Question: I was trying to plot tweets' sources/devices in a decreasing order using ggplot/geom_segment in R.
Here is the code I ran:
'''
ggplot(data = device, mapping = aes(x = fct_reorder(as.factor(source), n), y = n)) +
geom_segment(aes(x = source, xend = source, y = 0, yend = n)) +
theme(axis.text.x = element_text(angle = 90, hjust = 1, family = "sans")) +
labs(title = "Tweets by device/source", x = "device/source", y = "frequency") +
geom_point(size = 4, color = "red", fill = alpha("yellow", 0.3), alpha = 0.7, shape = 21, stroke = 2)
'''
Here is the plot it returned, which is not in decreasing pattern as I wanted to be.

So, I was wondering how could I plot the geom_segment in decreasing order?
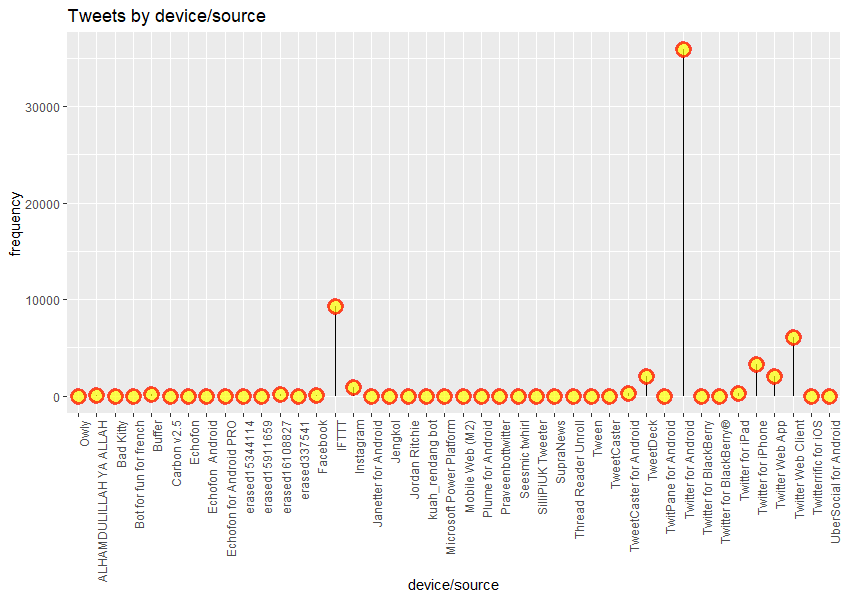
Answer: You used the correct approach, but at the wrong spot. Try to do the factor rearrangement on your data before the ggplot call. In your case you did the reordering, but then used the original "source" data and not the reordered one in 'geom_segment'. Doing the reordering before the ggplot call fixes that.
Here is an example using the mtcars dataset:
'''
mtcars %>%
rownames_to_column("model") %>%
as_tibble() %>%
mutate(model = fct_reorder(model, -mpg)) %>%
ggplot() +
geom_segment(aes(x = model, xend = model, y = 0, yend = mpg)) +
theme(axis.text.x = element_text(angle = 90, hjust = 1, family = "sans")) +
labs(title = "Tweets by device/source", x = "device/source", y = "frequency") +
geom_point(aes(x = model, y = mpg), size = 4, color = "red", fill = alpha("yellow", 0.3), alpha = 0.7, shape = 21, stroke = 2)
'''
<URL>